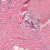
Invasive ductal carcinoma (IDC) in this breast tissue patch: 0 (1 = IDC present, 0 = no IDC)